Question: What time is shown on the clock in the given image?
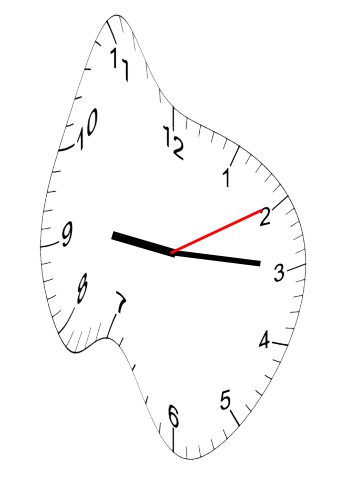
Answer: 09:15:10